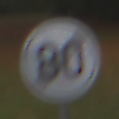
Verkehrszeichen: EndeGeschwindigkeit80
Umgebung: Outdoor, Nature
Tageszeit: Midday
Wetter: Overcast
Licht: Natural
Jahreszeit: Autumn
Kontrast: LowContrast